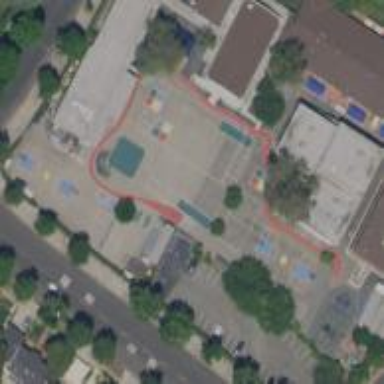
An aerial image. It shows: Schoolyard designated as leisure land.